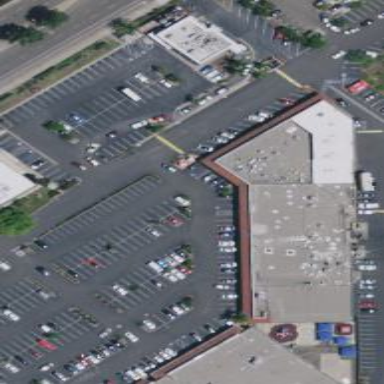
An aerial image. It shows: Commercial building.